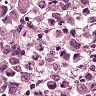
Metastatic tissue present: yes